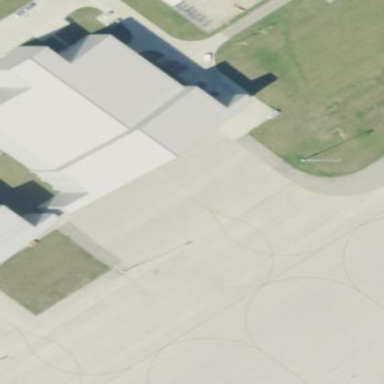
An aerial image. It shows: Apron at the airport.